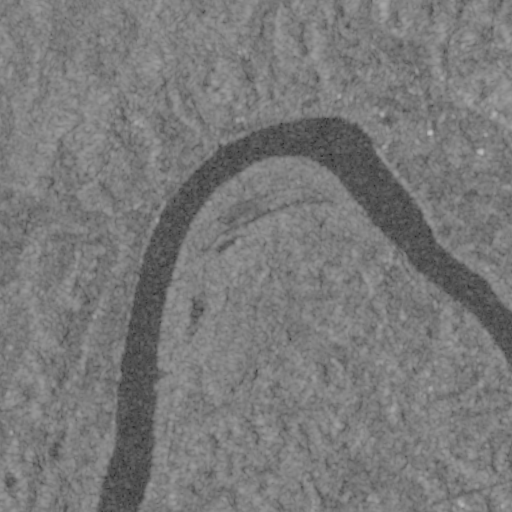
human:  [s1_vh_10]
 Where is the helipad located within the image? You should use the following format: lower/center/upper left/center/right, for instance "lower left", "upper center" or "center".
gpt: The helipad is located in the upper left of the image.
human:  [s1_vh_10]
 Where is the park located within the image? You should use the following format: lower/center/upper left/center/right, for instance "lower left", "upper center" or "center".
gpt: The park is located in the upper center of the image.
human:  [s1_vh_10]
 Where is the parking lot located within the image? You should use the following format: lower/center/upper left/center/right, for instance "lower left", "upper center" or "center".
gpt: The parking lot is located in the upper center of the image.
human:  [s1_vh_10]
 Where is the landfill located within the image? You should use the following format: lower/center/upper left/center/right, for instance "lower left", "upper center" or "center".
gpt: There is no landfill in the image.

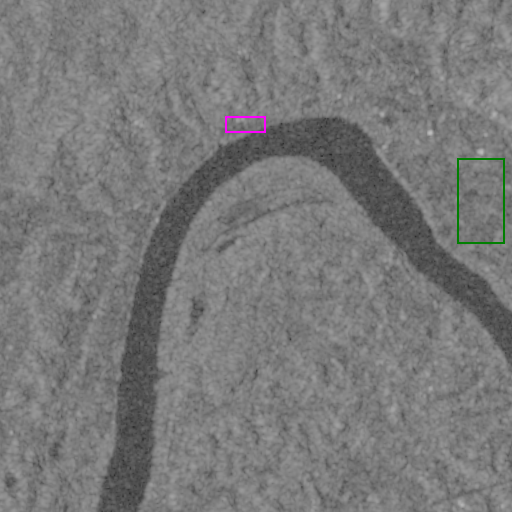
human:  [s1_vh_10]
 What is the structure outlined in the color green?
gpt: The structure outlined in green is a crop field.
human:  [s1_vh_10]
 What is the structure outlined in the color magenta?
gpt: The structure outlined in magenta is a park.
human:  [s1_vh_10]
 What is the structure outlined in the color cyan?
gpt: There is no cyan outline.